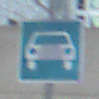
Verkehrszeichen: Kraftfahrstrasse
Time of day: MorningAfternoon
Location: Outdoor (Urban)
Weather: PartlyCloudy
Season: NotSpecified
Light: Natural